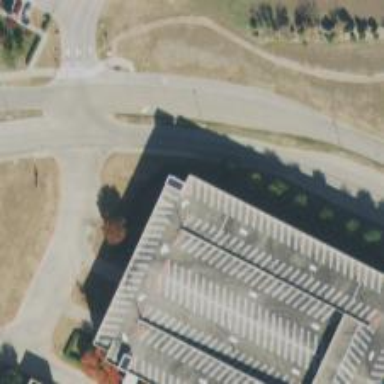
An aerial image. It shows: Tertiary road with separate sidewalks.